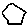
Label: hexagon